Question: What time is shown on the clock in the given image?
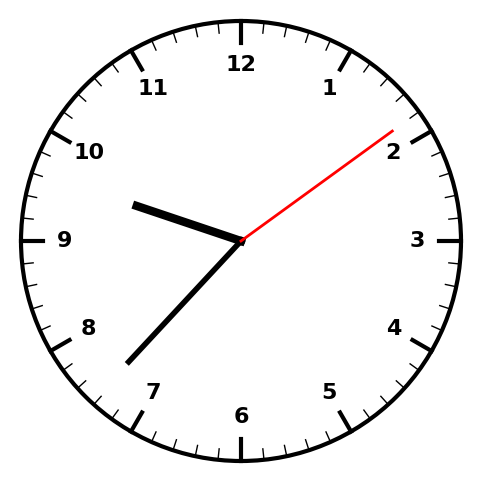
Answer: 09:37:09